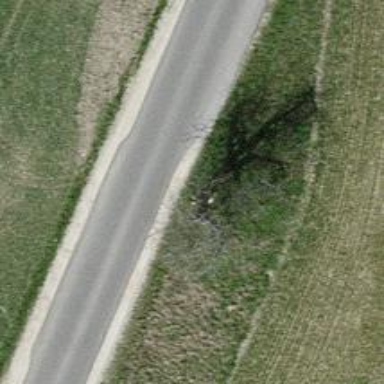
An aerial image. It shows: Unclassified road with asphalt surface.